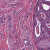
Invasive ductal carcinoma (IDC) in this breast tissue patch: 1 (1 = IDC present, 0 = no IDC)